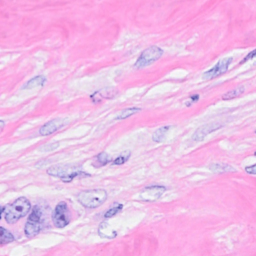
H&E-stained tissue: Breast